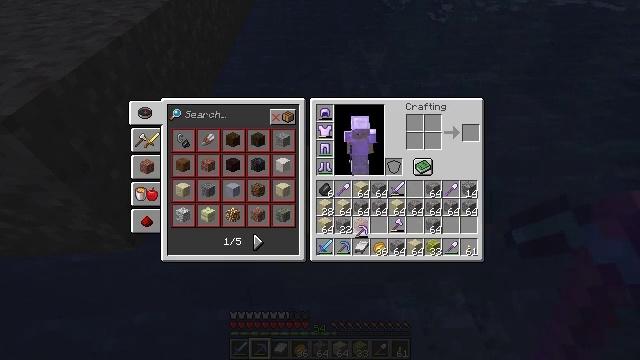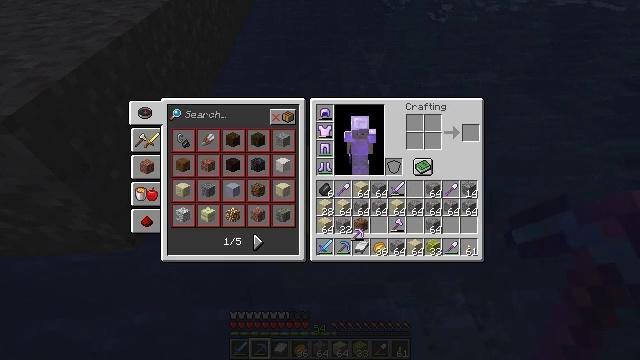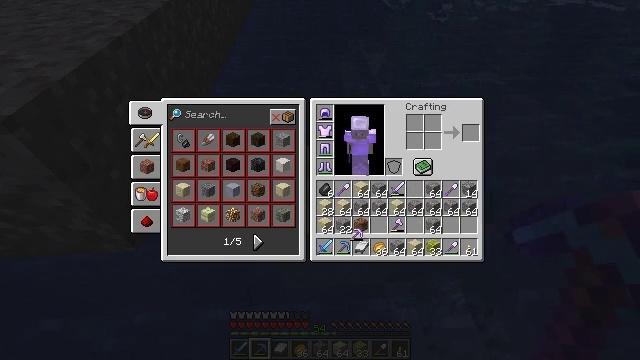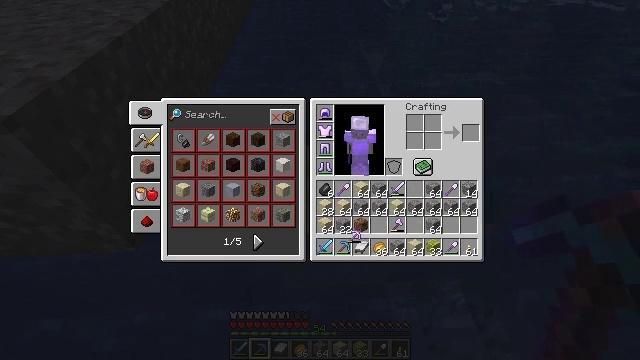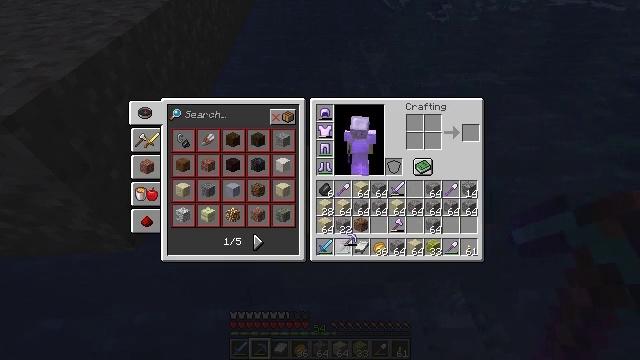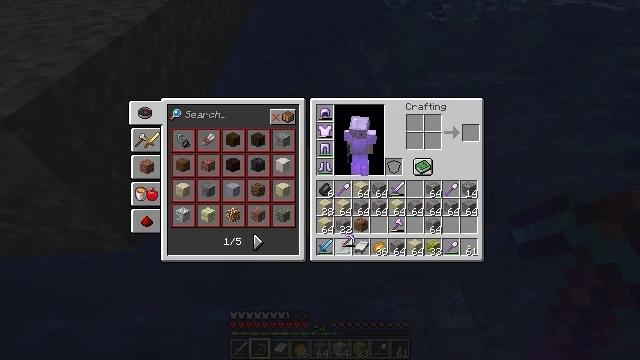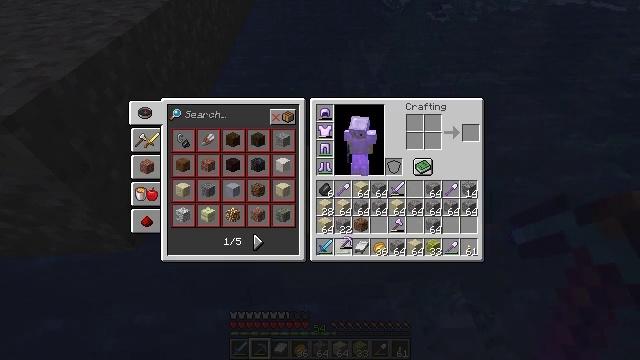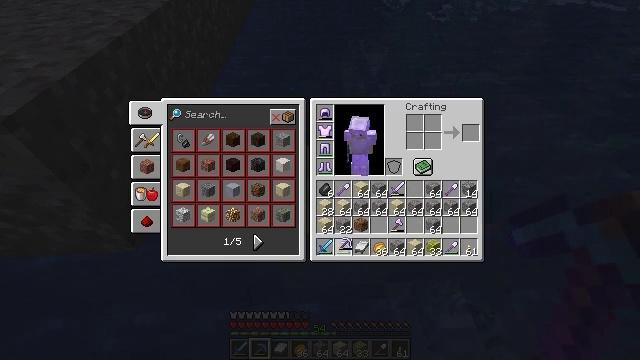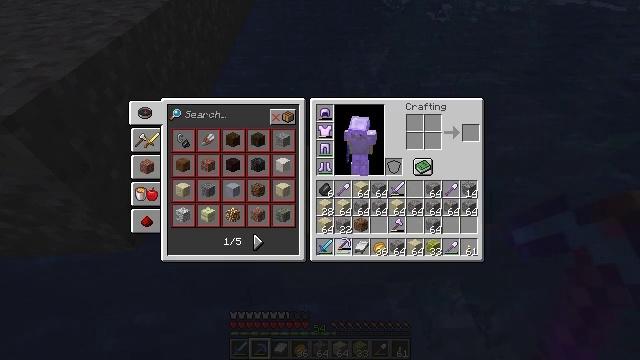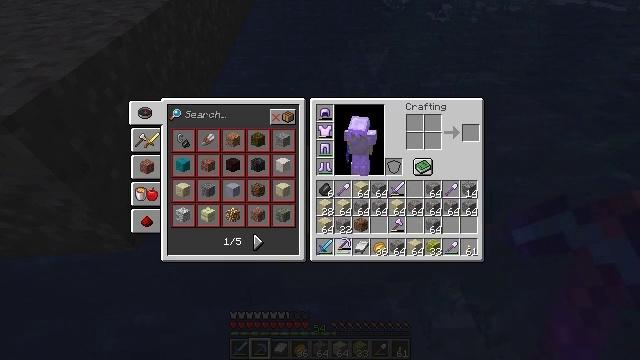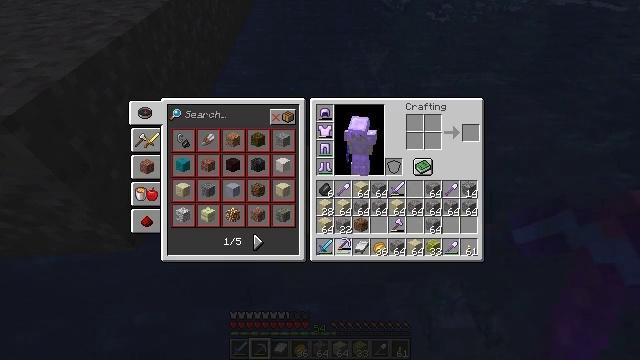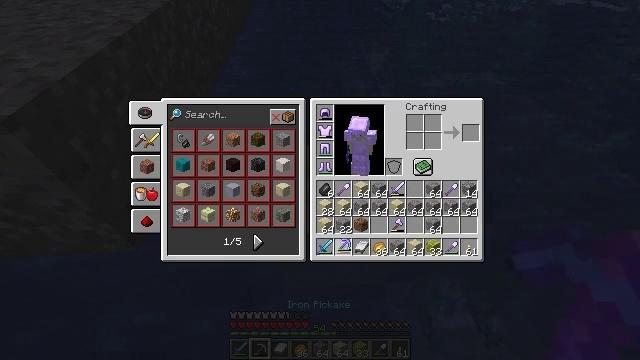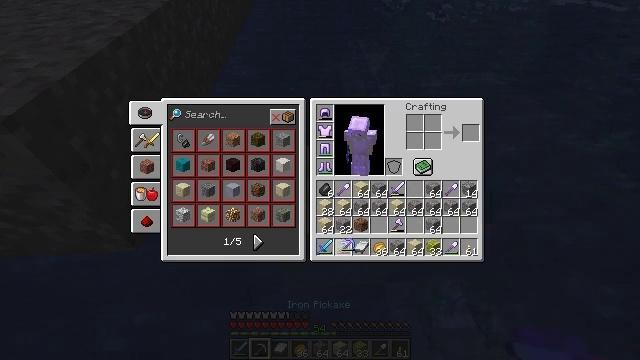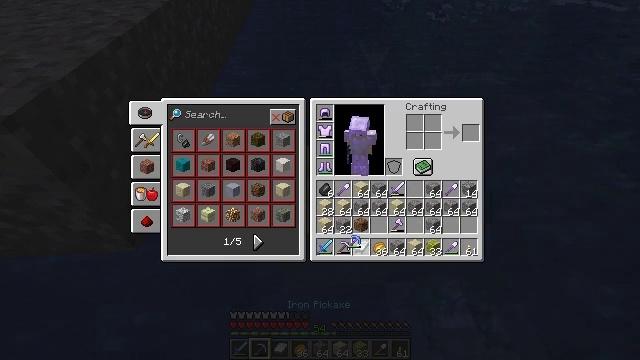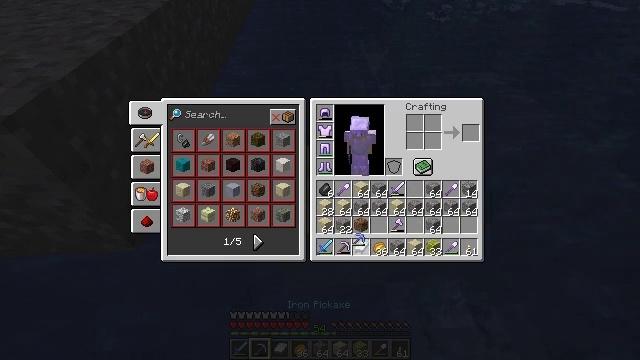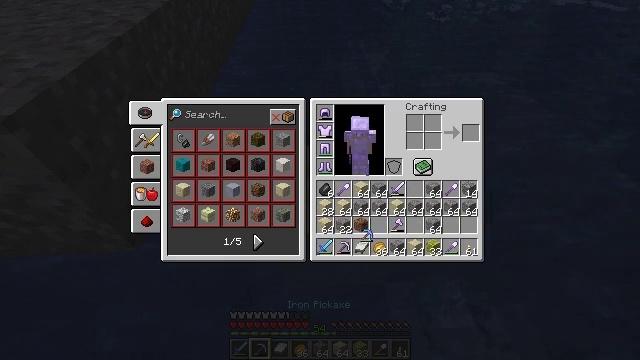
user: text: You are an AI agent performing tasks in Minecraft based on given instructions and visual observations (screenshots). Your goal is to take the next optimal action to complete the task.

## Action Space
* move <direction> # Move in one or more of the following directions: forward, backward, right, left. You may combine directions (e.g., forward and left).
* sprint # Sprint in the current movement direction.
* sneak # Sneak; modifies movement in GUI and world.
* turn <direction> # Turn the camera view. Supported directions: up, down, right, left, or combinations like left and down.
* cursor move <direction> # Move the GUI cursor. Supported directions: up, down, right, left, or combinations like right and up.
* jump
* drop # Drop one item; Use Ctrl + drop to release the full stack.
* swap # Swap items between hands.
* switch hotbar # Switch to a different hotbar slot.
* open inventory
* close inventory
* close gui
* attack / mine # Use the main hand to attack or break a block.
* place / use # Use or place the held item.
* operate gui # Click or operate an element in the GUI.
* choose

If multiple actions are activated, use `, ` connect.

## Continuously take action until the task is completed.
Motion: motion action
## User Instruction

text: Break the wet sponge block.
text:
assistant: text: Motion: no_op
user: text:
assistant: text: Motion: no_op
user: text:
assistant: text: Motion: no_op
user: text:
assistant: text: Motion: no_op
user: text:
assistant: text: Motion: no_op
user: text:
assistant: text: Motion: no_op
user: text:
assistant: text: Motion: no_op
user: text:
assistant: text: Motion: no_op
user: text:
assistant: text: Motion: operate gui
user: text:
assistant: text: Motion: operate gui
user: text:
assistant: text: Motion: no_op
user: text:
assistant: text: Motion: no_op
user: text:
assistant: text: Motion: no_op
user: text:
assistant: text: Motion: no_op
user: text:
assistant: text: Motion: cursor move right
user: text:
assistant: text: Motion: no_op
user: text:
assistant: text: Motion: no_op
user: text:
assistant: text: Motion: no_op
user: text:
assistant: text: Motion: no_op
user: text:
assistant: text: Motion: no_op
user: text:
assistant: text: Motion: operate gui
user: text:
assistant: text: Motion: operate gui
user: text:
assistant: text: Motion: operate gui
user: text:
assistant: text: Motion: no_op
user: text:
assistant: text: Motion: no_op
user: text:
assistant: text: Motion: no_op
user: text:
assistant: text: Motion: no_op
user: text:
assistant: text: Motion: no_op
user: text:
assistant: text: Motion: no_op
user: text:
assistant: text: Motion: no_op